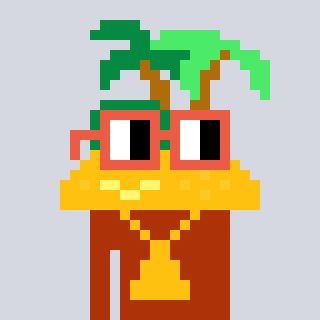
a pixel art character with square orange glasses, a island-shaped head and a hotbrown-colored body on a cool background